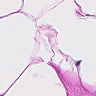
Metastatic tissue present: no